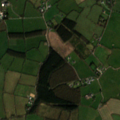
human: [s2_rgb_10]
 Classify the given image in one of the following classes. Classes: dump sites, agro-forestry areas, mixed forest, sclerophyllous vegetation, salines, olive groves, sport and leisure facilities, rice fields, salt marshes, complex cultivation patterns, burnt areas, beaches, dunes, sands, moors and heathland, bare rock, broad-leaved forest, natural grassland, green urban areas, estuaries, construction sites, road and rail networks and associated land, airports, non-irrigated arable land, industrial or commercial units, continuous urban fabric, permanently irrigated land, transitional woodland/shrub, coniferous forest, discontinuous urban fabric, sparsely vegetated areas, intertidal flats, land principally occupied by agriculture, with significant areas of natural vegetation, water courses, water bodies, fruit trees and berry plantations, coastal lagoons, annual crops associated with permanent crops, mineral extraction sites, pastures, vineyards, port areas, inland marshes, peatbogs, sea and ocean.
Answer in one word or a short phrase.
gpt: pastures, broad-leaved forest